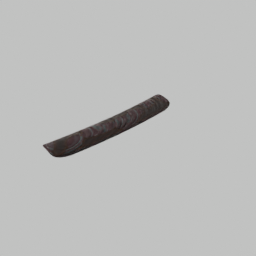
Label: animals